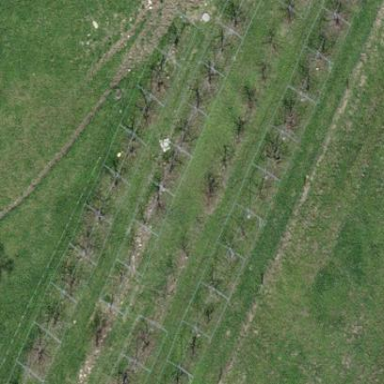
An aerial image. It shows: Orchard.